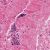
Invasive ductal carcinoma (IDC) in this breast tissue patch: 0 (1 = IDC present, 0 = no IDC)